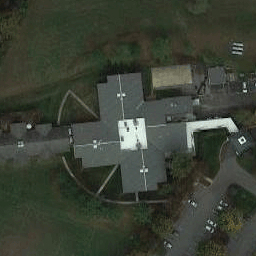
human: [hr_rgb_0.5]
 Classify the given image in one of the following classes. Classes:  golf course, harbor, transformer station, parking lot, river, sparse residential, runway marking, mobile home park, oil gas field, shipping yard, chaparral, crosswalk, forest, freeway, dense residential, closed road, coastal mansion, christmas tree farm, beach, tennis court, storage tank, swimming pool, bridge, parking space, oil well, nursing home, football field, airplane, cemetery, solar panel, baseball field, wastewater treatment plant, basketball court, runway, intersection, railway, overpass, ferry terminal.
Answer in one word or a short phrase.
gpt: nursing home